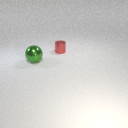
small red metal cylinder behind large green metal sphere